Question: I have been going through the tutorials at
<URL>
to create an OData webservice.
I have my service set up as follows:
'''
var modelBuilder = new ODataConventionModelBuilder();
modelBuilder.EntitySet<Analytic>("Analytics");
var edmModel = modelBuilder.GetEdmModel();
config.Routes.MapODataRoute(
routeName: "Odata",
routePrefix: "odata",
model: edmModel);
'''
I can issue a get request to 'http://localhost:49255/odata/Analytics' then the webservice functions as expected.
When I try and use the batch endpoint I am getting a 404. I am posting to
'''
http://localhost:49255/odata/$batch
'''
as seems to be indicated here. <URL>
I found the following page <URL> which suggests that I need to explicity be setting the BatchHandler
'''
config.Routes.MapODataRoute(
routeName: "defaultOdata",
routePrefix: "odata",
model: GetModel(),
batchHandler: new DefaultODataBatchHandler(GlobalConfiguration.DefaultServer));
'''
But 'DefaultODataBatchHandler' doesn't seem to exist. In fact 'System.Web.Http.OData.Batch' doesn't seem to exist at all. I am using 'Microsoft.AspNet.WebApi.OData version 4.0.30506'.
I tried to update to the nightly build but this didn't work (don't know if anyone can tell me how I can get this working?)

Am I right in thinking that I just need to wait for a newer build to be released?
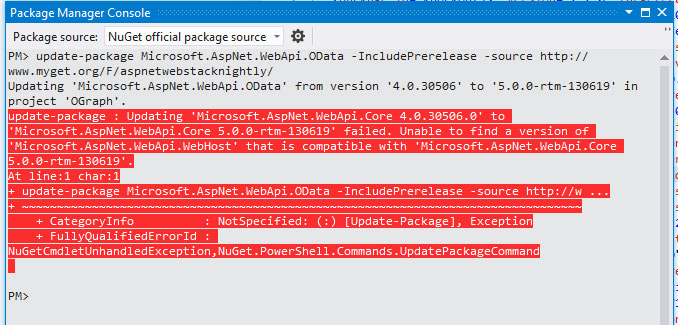
Answer: Tom, you can try the following to see if it resolves your issue of upgrading to nightly builds:
- Uninstall "Microsoft.AspNet.Mvc.FixedDisplayModes" package.- Upgrade the OData package using your command mentioned in the post.- When you launch the application, you would probably see the following error:[A]System.Web.WebPages.Razor.Configuration.HostSection cannot be cast to [B]System.Web.WebPages.Razor.Configuration.HostSection. Type A originates from 'System.Web.WebPages.Razor, Version=2.0.0.0, Culture=neutral, PublicKeyToken=31bf3856ad364e35' in the context 'Default' at location 'C:\windows\Microsoft.Netssembly\GAC_MSIL\System.Web.WebPages.Razor4.0_2.0.0.0__31bf3856ad364e35\System.Web.WebPages.Razor.dll'. Type B originates from 'System.Web.WebPages.Razor, Version=3.0.0.0, Culture=neutral, PublicKeyToken=31bf3856ad364e35' in the context 'Default' at location 'C:\Windows\Microsoft.NET\Framework4.0.30319\Temporary ASP.NET Files
oot\cae46085\829a2d25ssembly\dl3
12eaaeb\d73d086c_ca6dce01\System.Web.WebPages.Razor.dll'.- To fix the above error, modify the assembly binding in Web.config to below:
'<assemblyBinding xmlns="urn:schemas-microsoft-com:asm.v1" xmlns:bcl="urn:schemas-microsoft-com:bcl"> <dependentAssembly> <assemblyIdentity name="System.Web.Helpers" publicKeyToken="31bf3856ad364e35" /> <bindingRedirect oldVersion="1.0.0.0-3.0.0.0" newVersion="3.0.0.0" /> </dependentAssembly> <dependentAssembly> <assemblyIdentity name="System.Web.WebPages.Razor" publicKeyToken="31bf3856ad364e35" /> <bindingRedirect oldVersion="1.0.0.0-3.0.0.0" newVersion="3.0.0.0" /> </dependentAssembly> <dependentAssembly> <assemblyIdentity name="System.Web.Mvc" publicKeyToken="31bf3856ad364e35" /> <bindingRedirect oldVersion="1.0.0.0-5.0.0.0" newVersion="5.0.0.0" /> </dependentAssembly> <dependentAssembly> <assemblyIdentity name="System.Web.WebPages" publicKeyToken="31bf3856ad364e35" /> <bindingRedirect oldVersion="1.0.0.0-3.0.0.0" newVersion="3.0.0.0" /> </dependentAssembly> <dependentAssembly> <assemblyIdentity name="EntityFramework" publicKeyToken="b77a5c561934e089" /> <bindingRedirect oldVersion="0.0.0.0-5.0.0.0" newVersion="5.0.0.0" /> </dependentAssembly> <dependentAssembly> <assemblyIdentity name="WebGrease" publicKeyToken="31bf3856ad364e35" /> <bindingRedirect oldVersion="1.0.0.0-1.3.0.0" newVersion="1.3.0.0" /> </dependentAssembly> </assemblyBinding>'- Your should be able to launch the application successfully now.